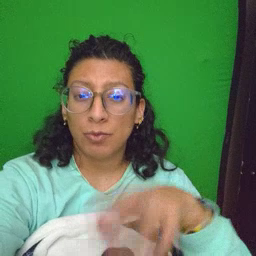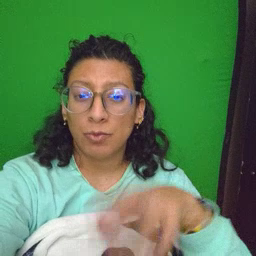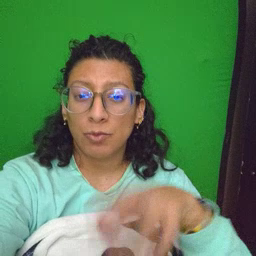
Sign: wet